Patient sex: M
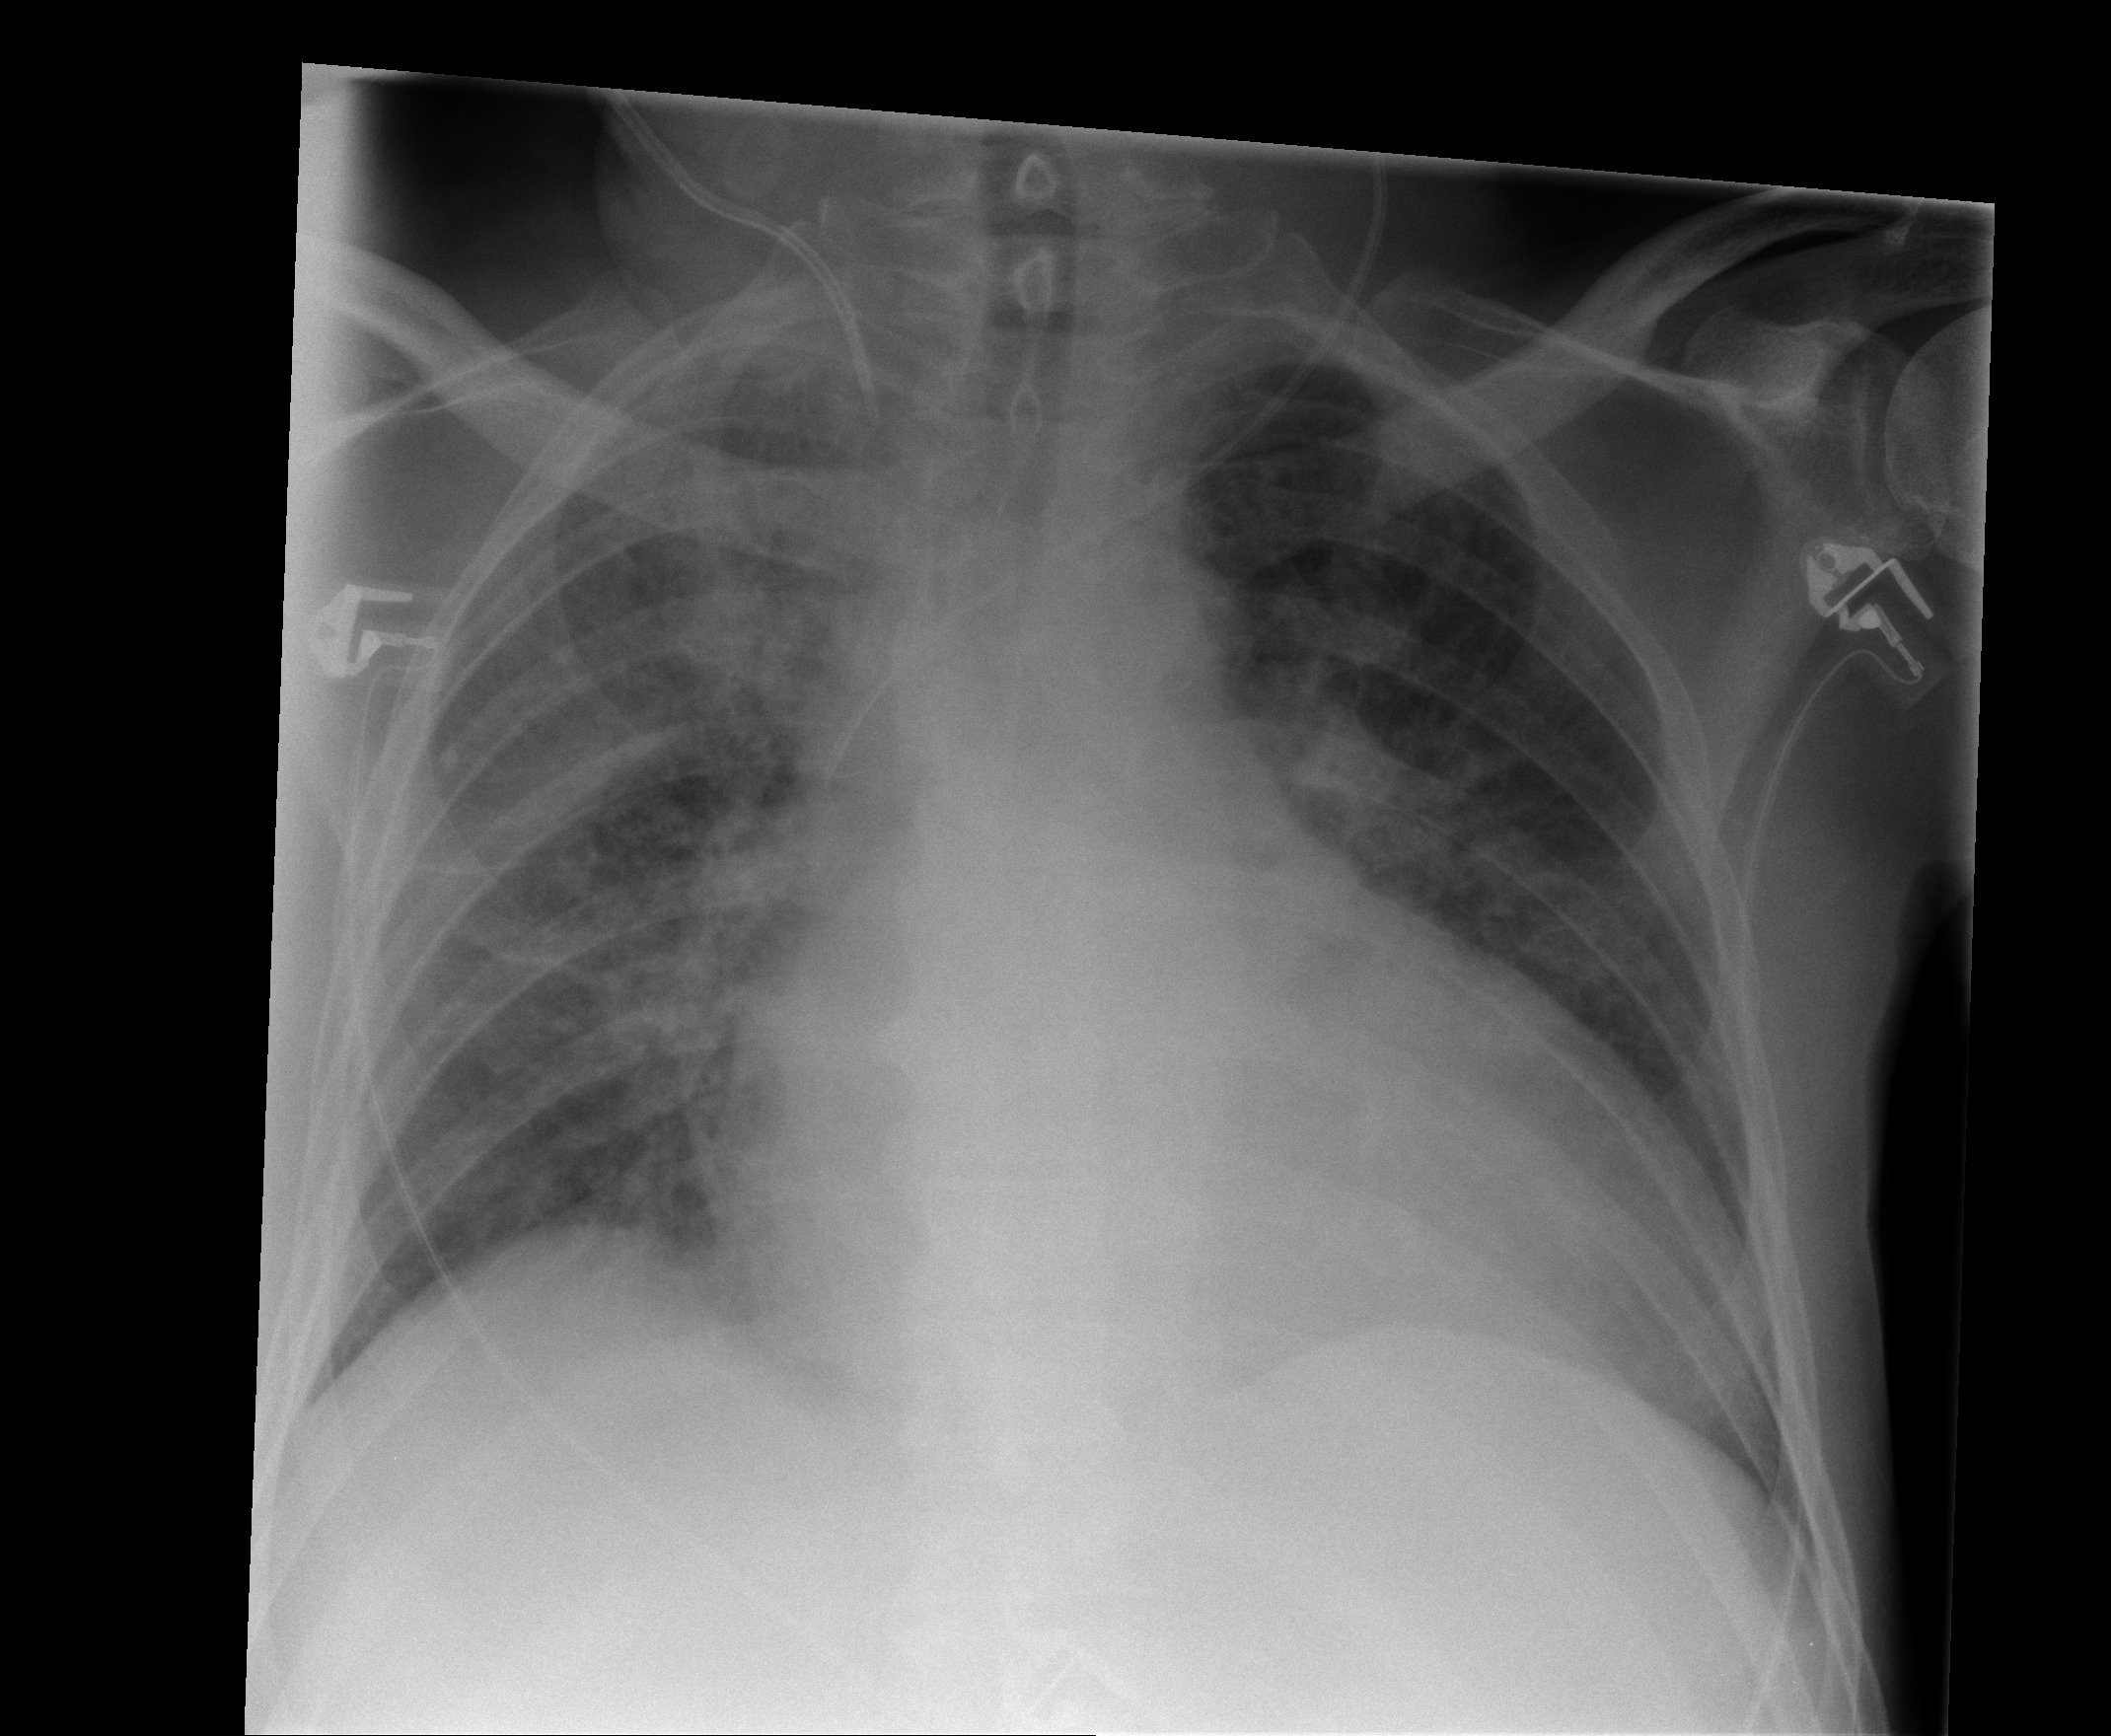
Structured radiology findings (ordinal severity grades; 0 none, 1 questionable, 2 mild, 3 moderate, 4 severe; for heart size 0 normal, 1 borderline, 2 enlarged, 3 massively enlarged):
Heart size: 3
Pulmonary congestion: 2
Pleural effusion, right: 0
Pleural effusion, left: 0
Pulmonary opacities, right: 3
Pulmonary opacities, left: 1
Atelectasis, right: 3
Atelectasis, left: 0